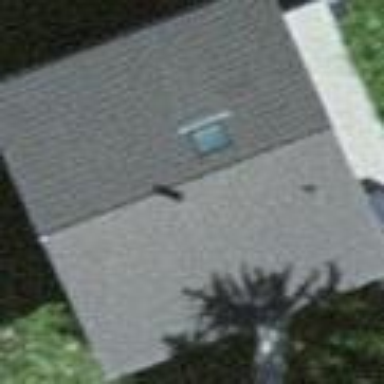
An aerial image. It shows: Simple and straightforward house.